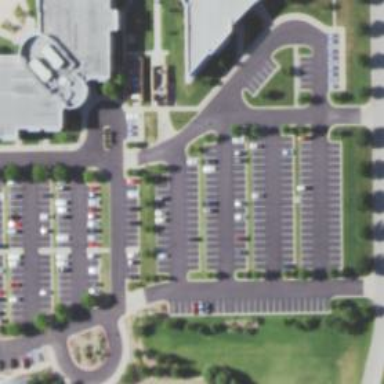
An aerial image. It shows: Parking space is available.